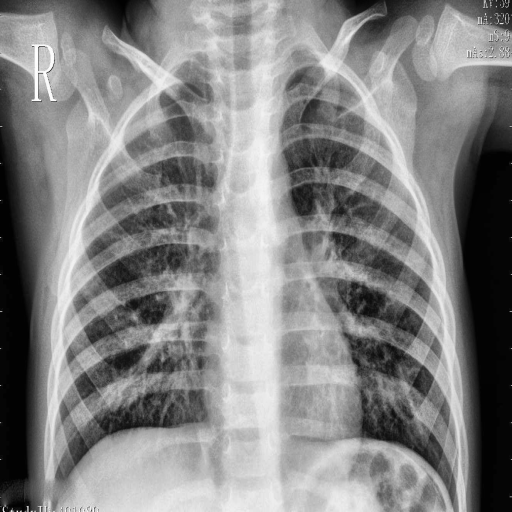
Finding: PNEUMONIA